Question: There are four fields with multiple rows. I wish to append these rows. Is there a way to do it?
Sample data:

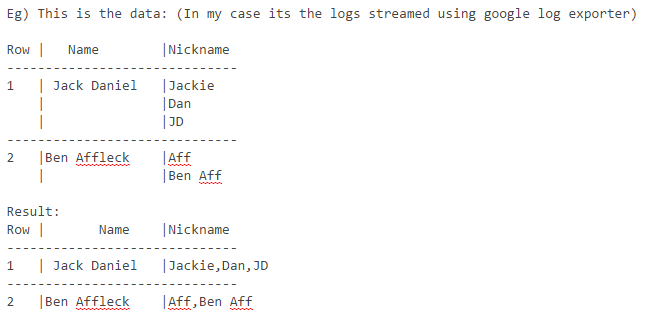
Answer: Below should work for them
'''
SELECT
Name, GROUP_CONCAT(Nickname) AS Nicknames
FROM Yourtable
GROUP BY Name
'''